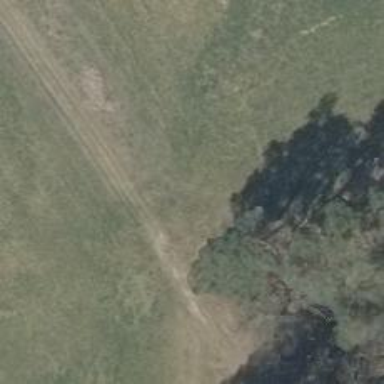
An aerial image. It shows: Grassy track with grade 5 track type.